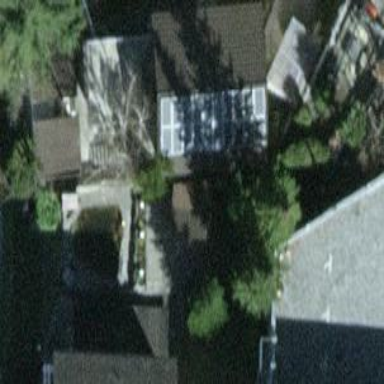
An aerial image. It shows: Shed.